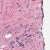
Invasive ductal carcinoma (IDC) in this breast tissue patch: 1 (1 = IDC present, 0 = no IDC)